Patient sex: F
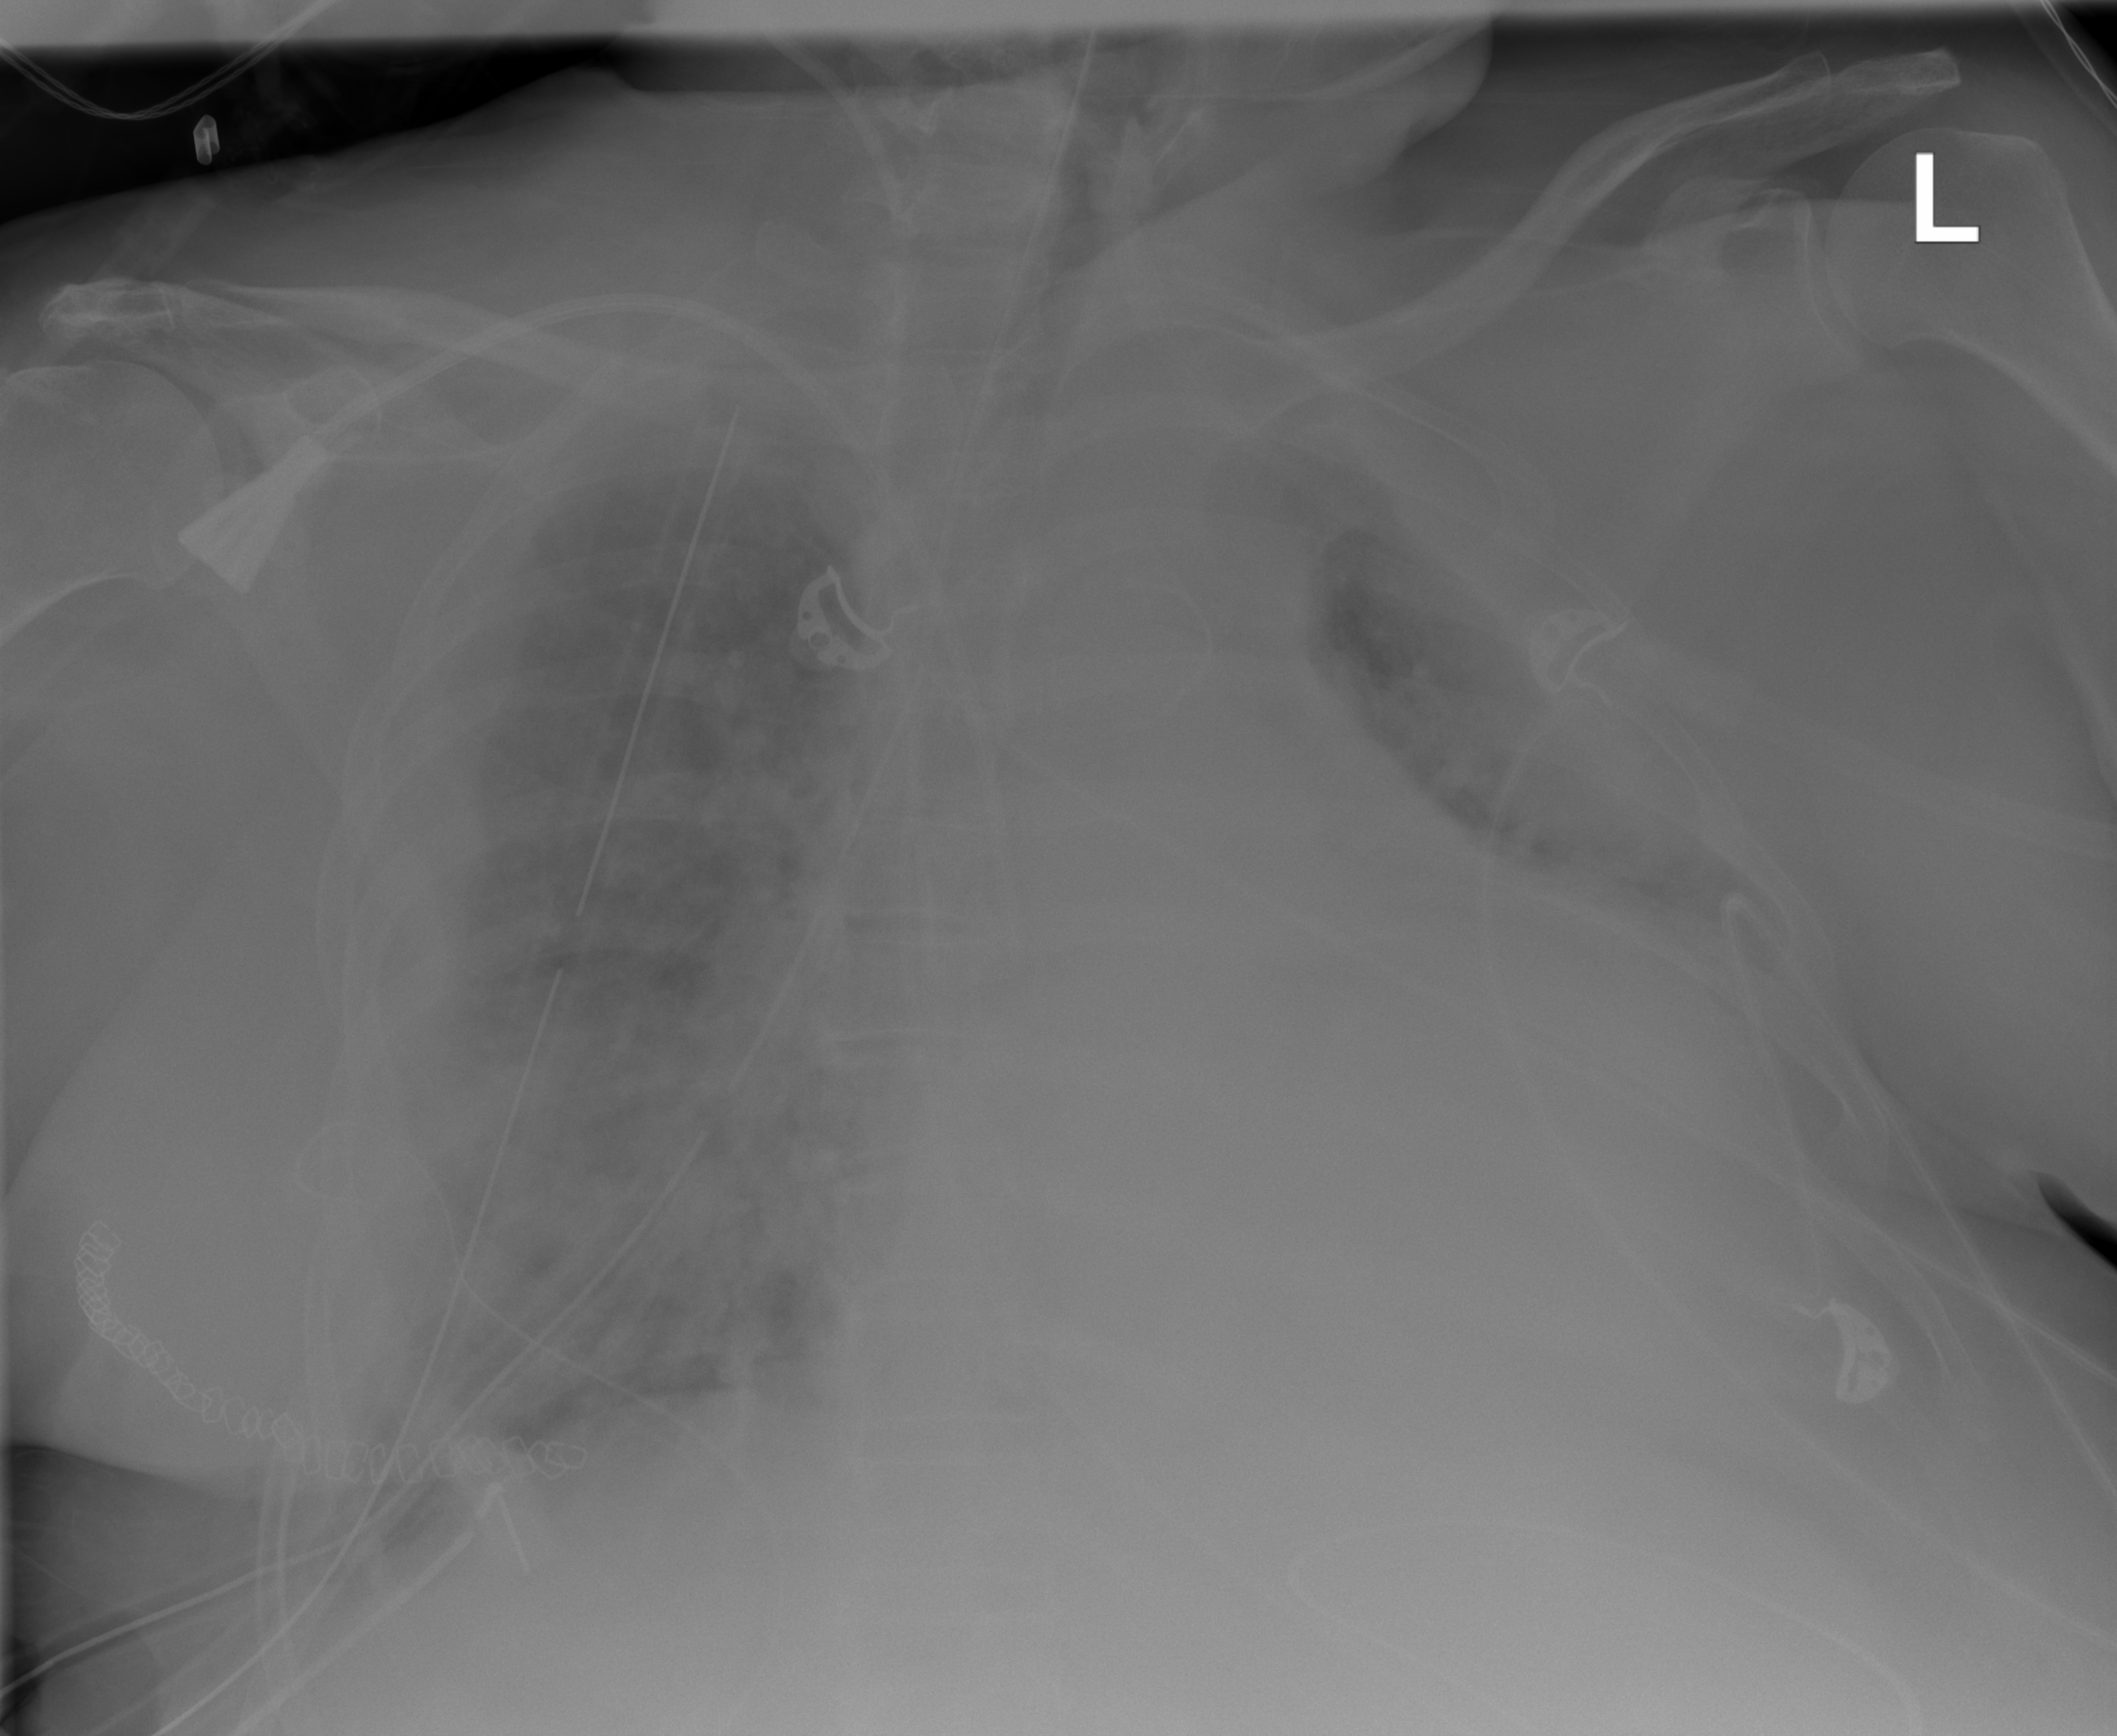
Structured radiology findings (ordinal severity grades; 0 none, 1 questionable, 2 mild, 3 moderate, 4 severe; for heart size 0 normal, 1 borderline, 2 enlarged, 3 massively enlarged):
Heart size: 2
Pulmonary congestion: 3
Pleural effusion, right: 0
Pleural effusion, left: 0
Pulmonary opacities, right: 2
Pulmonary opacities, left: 0
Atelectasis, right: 2
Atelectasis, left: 0